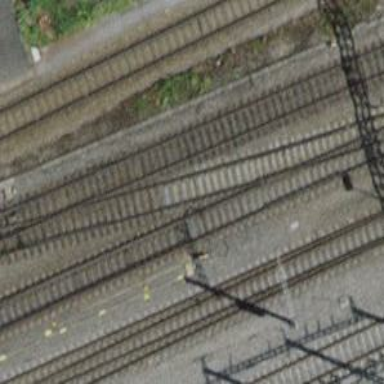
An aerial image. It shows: Railway track with contact line for electrification.